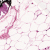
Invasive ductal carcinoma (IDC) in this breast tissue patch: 0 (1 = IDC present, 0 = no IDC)